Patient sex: M
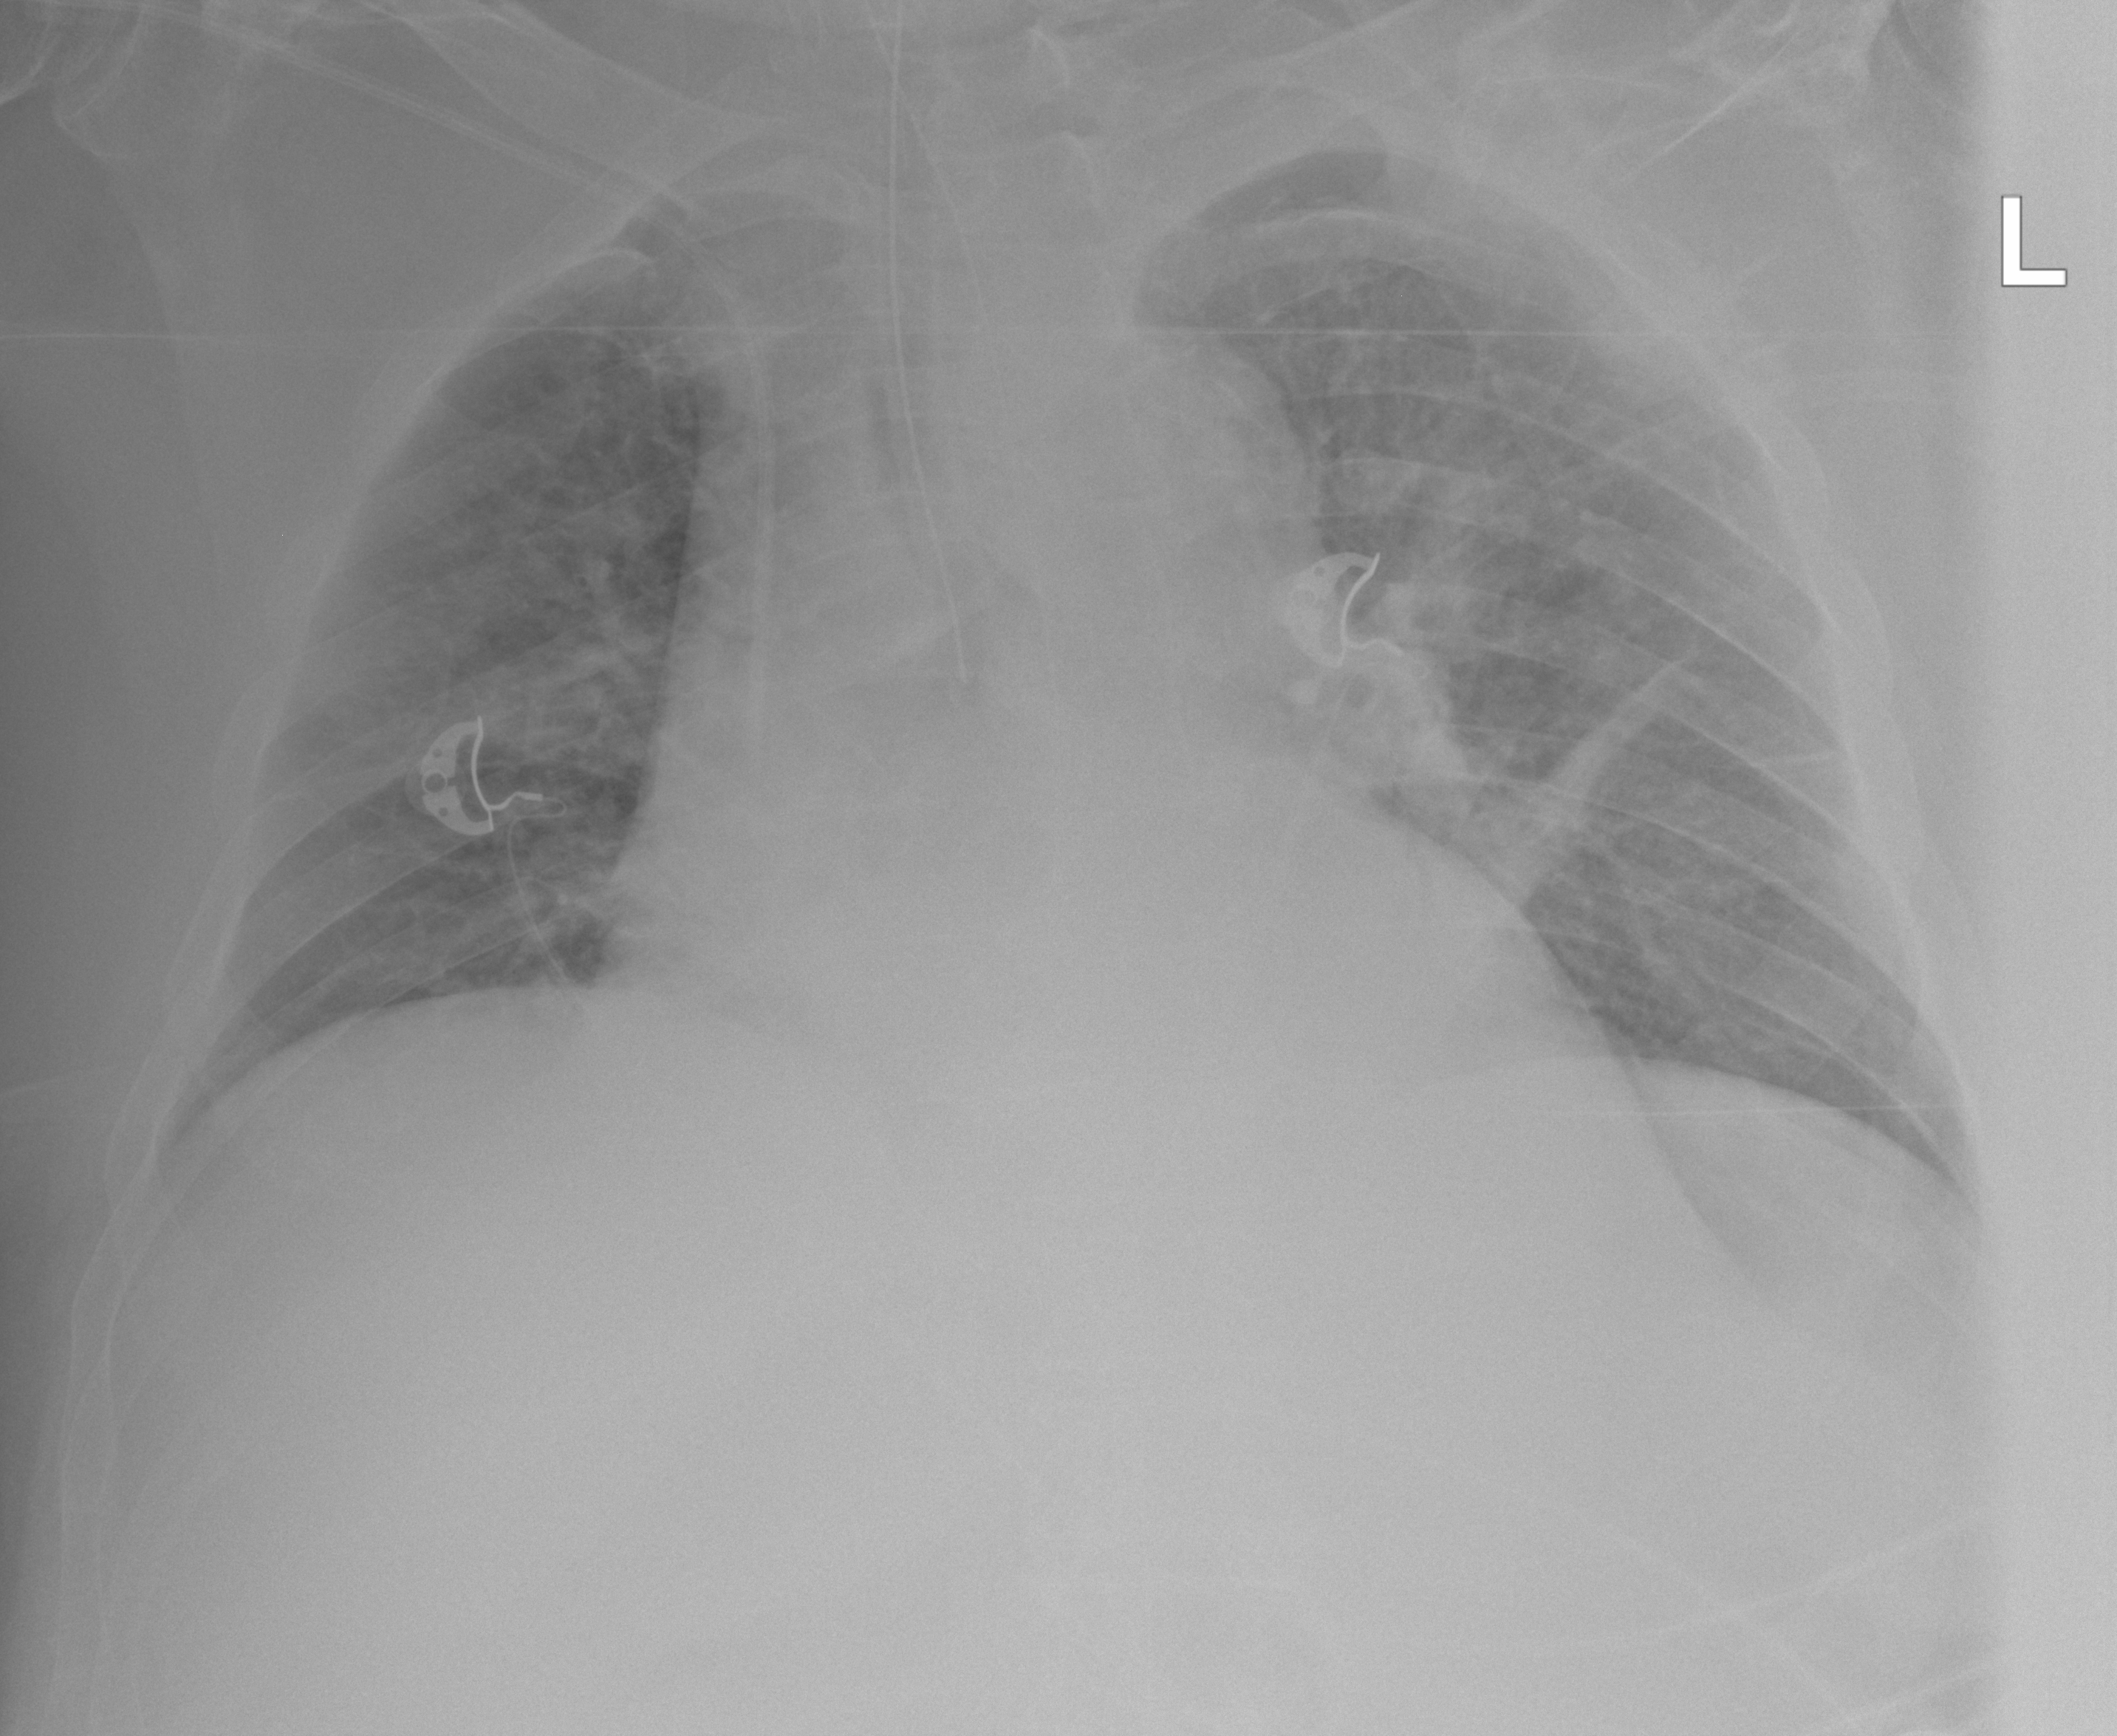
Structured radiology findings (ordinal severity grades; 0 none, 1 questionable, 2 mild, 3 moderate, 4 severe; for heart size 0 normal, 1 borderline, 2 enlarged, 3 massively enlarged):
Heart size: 0
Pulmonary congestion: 0
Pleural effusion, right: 0
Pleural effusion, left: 0
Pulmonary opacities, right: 0
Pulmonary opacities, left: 2
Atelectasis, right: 1
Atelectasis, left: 2